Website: bh-photo
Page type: address-validator
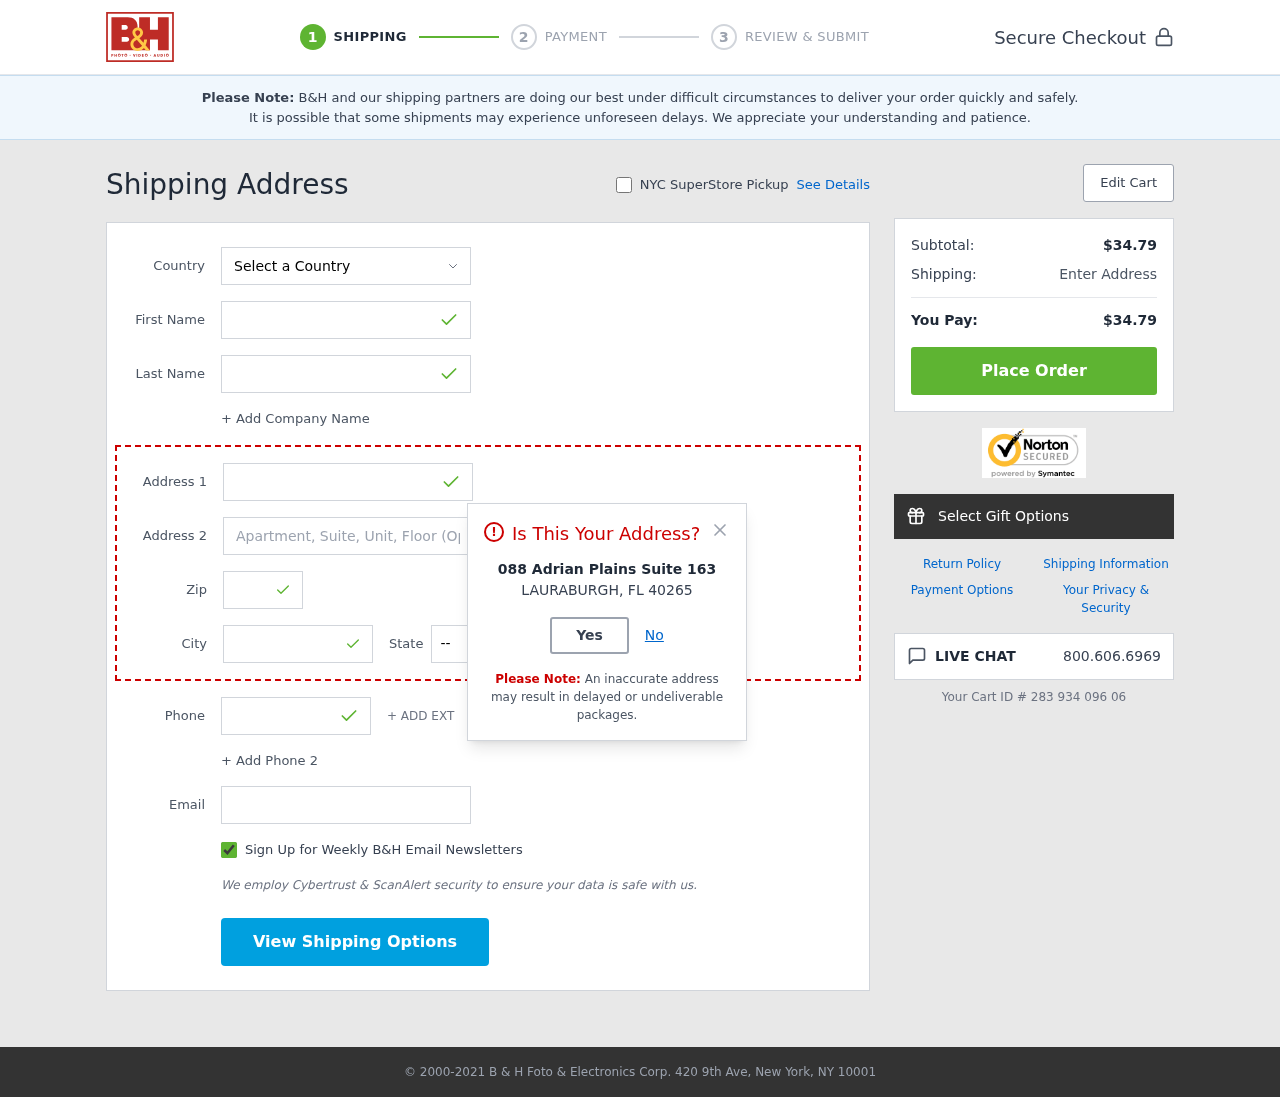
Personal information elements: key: PII_CITY
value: Lauraburgh
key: PII_COUNTRY
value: United States
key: PII_EMAIL
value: sara_lewis@hotmail.com
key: PII_FIRSTNAME
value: Sara
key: PII_LASTNAME
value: Lewis
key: PII_PHONE
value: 5615332647
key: PII_POSTCODE
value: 40265
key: PII_STATE_ABBR
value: FL
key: PII_STREET
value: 088 Adrian Plains Suite 163
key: PII_CITY_MODAL
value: LAURABURGH
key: PII_POSTCODE_FULL
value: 40265
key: PII_POSTCODE_NUMERIC
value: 40265
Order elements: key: ORDER_SUBTOTAL
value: $34.79
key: ORDER_TOTAL
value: $34.79
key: ORDER_ID
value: Your Cart ID # 283 934 096 06